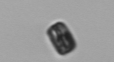
Label: Thalassiosira